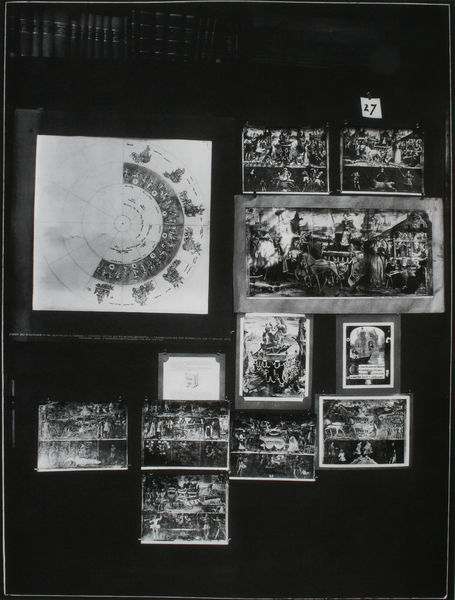
Titel: Der Bilderatlas Mnemosyne - Tafel 27
Künstler: Aby Warburg
Standort: London
Institution: Warburg Institute ©
Schlagwörter: dunkel, weiß, menschen, grau, hell, hintergrund, schwarz, skizze, zeichnung, muster, alt, regal, architektur, rahmen, häuser, sonne, familie, renaissance, kreis, rund, schrift, bilder, bücher, fotos, papier, modern, graphik, weis, rand, tafel, karten, collage, arena, gruppen, foto, fotografie, photographie, rechtecke, hängen, antike, buch, zettel, eckig, schwarz-weiß, viele, radierung, kunst, photo, halbkreis, halbrund, flecken, karton, seiten, zahl, ziffer, schwart, bibliothek, sammlung, london, nummerierung, erinnerung, szenen, aufnahme, nummer, abbildungen, schwarz/weiß, gebäuden, ordnung, rundbau, pathosformel, antropologisch, dokumentation, elemente, geklebt, ikonographie, rennne, massen, atlas, aufnahmen, sonnenuhr, unterschiedlich, fotografien, photos, ikonologie, andy, warhol, postkarten, erinnerungen, schautafel, fotorahmen, stecknadeln, fotogtrafie, angeordnet, warburg, photographien, aby warburg, aby, bilderatlas, mnemosyne, pinnwand, reproduktionen, bücherrücken, bilderatals, mnemosyne atlas, repros, tafel 17, tafel 47, thematisieren, zenen, 17, 12, konvolut, bpücher, 27, #graphik, photografien, klunst, andy warburg